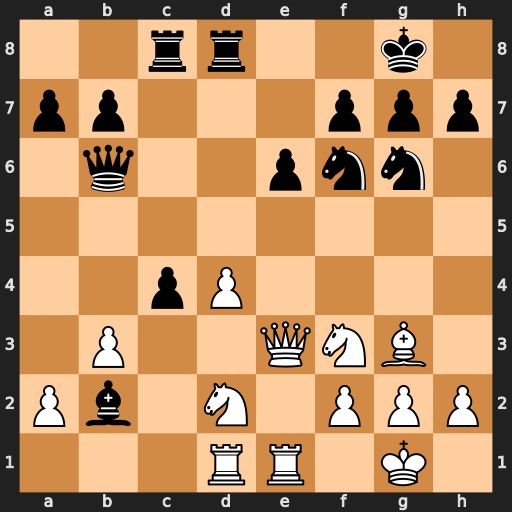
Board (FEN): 2rr2k1/pp3ppp/1q2pnn1/8/2pP4/1P2QNB1/Pb1N1PPP/3RR1K1
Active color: w
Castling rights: -
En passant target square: -
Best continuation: Nxc4 Rxc4 bxc4